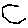
Label: hexagon